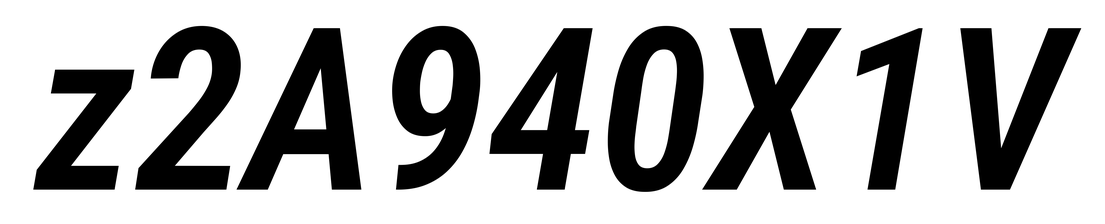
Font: Roboto-Italic_Condensed_SemiBold_Italic